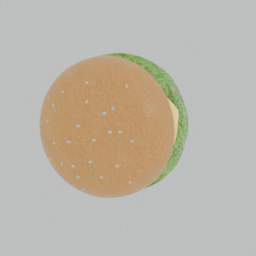
Label: nature